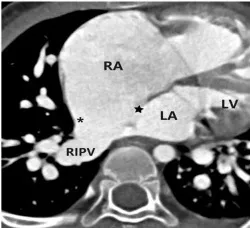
Imaging results for Case 2. (B-D) Axial and coronal view of CTA: The right atrium was enlarged. The left superior and inferior pulmonary veins drained into the left atrium, while the right superior and inferior pulmonary veins drained into the anatomical right atrium (accessory atrium). A localized defect () was visible between the ectopic septum primum ( ), and the superior limbic band of the septum secundum was absent.
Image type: radiology (ct)